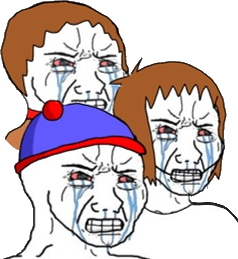
Label: 5_Crying_Wojak